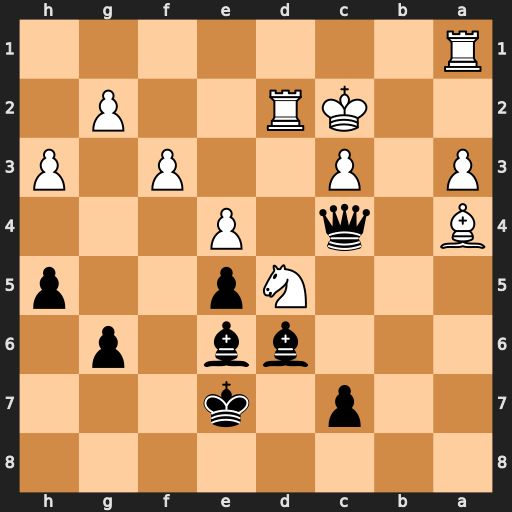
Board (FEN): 8/2p1k3/3bb1p1/3Np2p/B1q1P3/P1P2P1P/2KR2P1/R7
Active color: b
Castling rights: -
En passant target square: -
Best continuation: Bxd5 Rxd5 Qxa4+